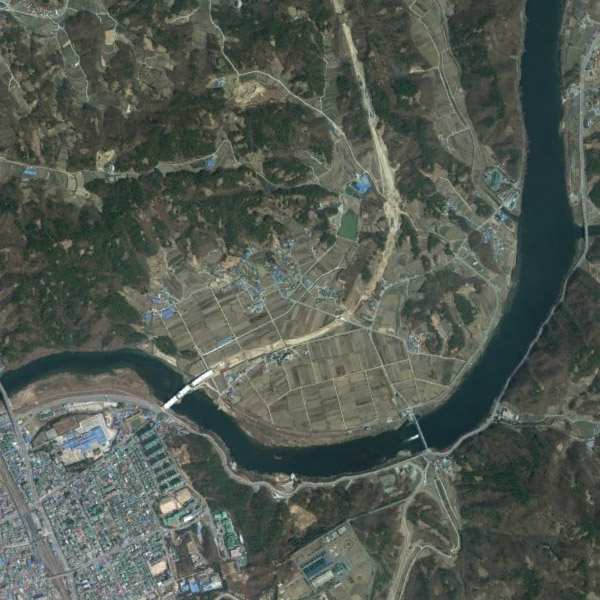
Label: River